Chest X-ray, AP view. Patient: 46 years old, sex M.
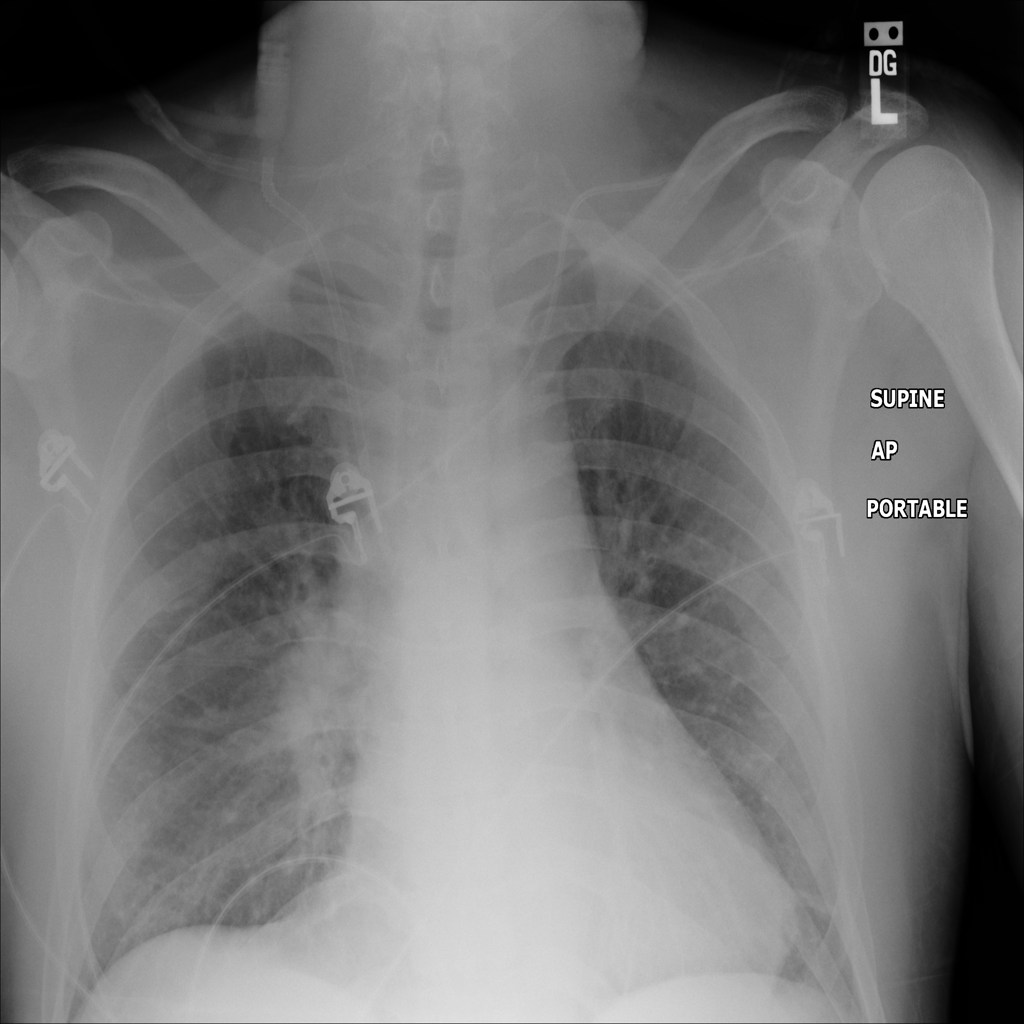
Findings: Atelectasis